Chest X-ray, PA view. Patient: 16 years old, sex F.
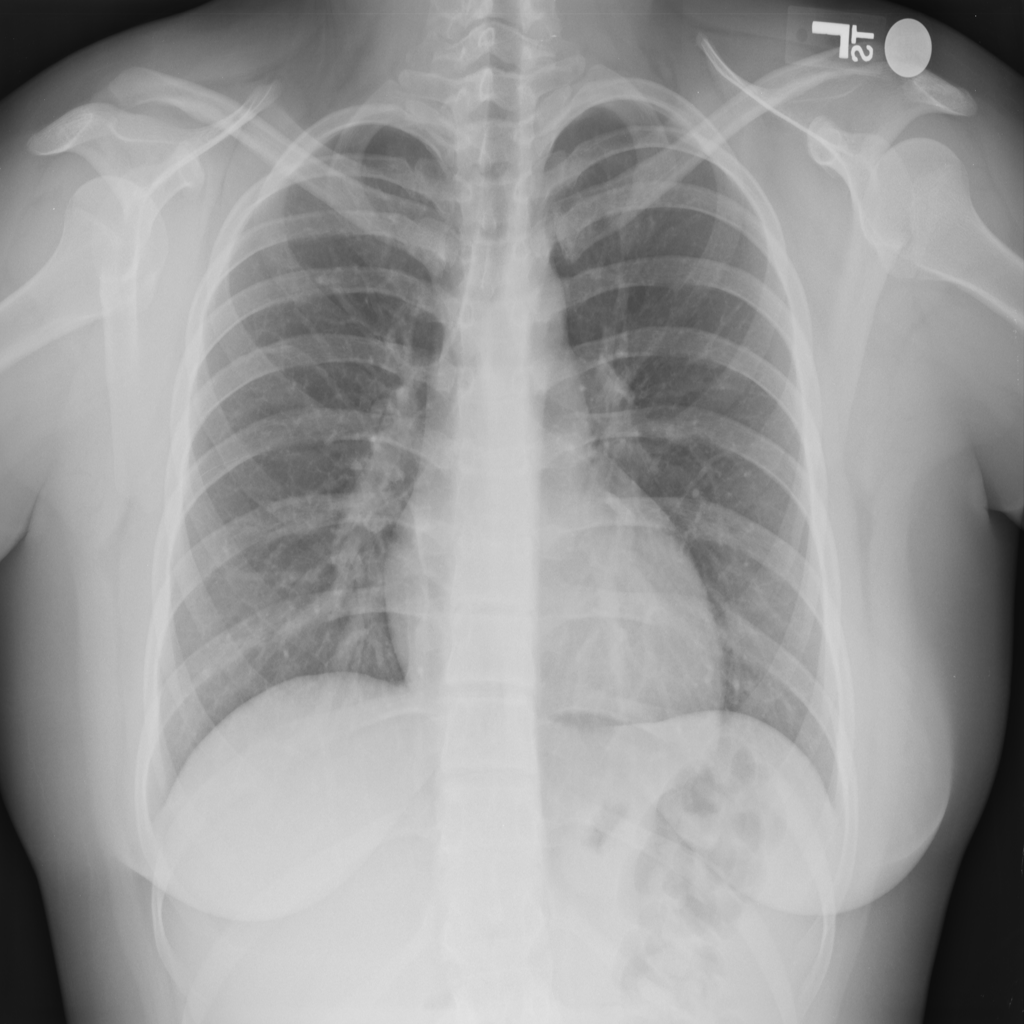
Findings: Atelectasis